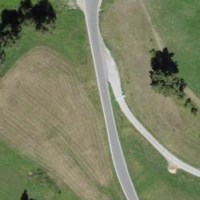
EUNIS habitat code: 24
Species observed at this site:
Motacilla alba